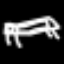
Label: bed